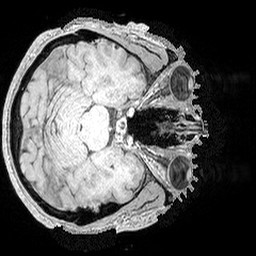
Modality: MP2RAGE
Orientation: axial
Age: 62
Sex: male
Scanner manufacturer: siemens
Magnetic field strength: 3 T
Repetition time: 5 s
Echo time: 0.00298 s